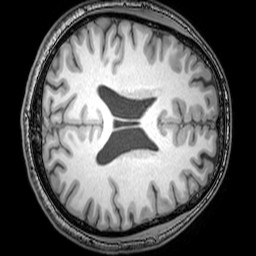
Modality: T1w
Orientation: axial
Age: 26
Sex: male
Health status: healthy
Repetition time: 0.081 s
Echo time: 0.037 s